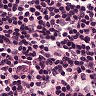
Metastatic tissue present: no